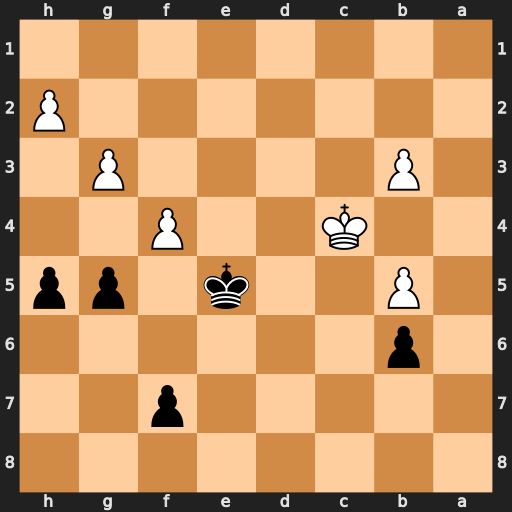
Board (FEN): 8/5p2/1p6/1P2k1pp/2K2P2/1P4P1/7P/8
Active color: b
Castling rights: -
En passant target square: -
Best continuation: gxf4 gxf4+ Ke4